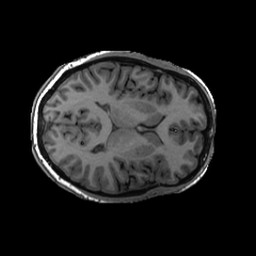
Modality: T1w
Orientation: axial
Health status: ill
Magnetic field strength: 3 T